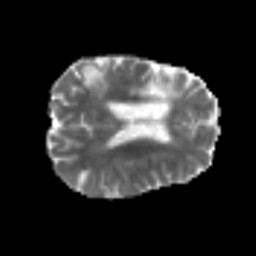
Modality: MD
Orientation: axial
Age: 56
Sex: male
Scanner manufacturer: siemens
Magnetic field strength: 3 T
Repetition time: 6.1 s
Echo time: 0.101 s